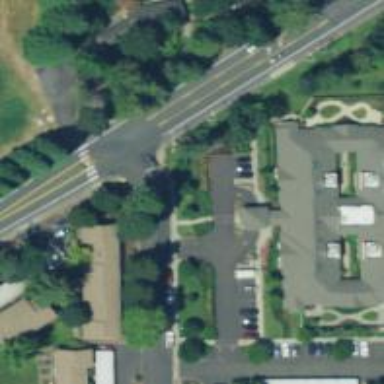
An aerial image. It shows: Residential road with asphalt surface and sidewalk on the left.